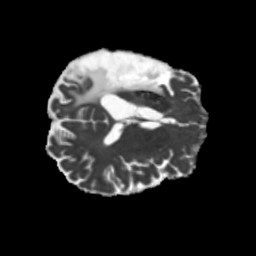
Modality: MD
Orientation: axial
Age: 43
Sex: male
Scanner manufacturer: siemens
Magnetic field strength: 3 T
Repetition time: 5.25 s
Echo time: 0.08 s